Question: I am trying to develop some tools as I am new to WPF. I have a combobox which has 2 items.
the xaml code is as below
'''
<Window x:Class="New_generator2.Window1"
xmlns="http://schemas.microsoft.com/winfx/2006/xaml/presentation"
xmlns:x="http://schemas.microsoft.com/winfx/2006/xaml"
Title="Window1" Height="500" Width="500">
<Grid>
<ComboBox Height="21" Margin="36,15,22,0" Name="comboBox1" VerticalAlignment="Top" AllowDrop="True" Text="" SelectionChanged="comboBox1_SelectionChanged">
<ComboBoxItem Tag="1" IsSelected="True" Name="ComboBox_Rule_Parameter">Rule_Parameter</ComboBoxItem>
<ComboBoxItem Tag="2" Name="ComboBox_Rule_Instance">Rule_Instance</ComboBoxItem>
</ComboBox>
<TextBox Height="25" HorizontalAlignment="Right" Margin="0,71,14,0" Name="Field_Code_textbox" VerticalAlignment="Top" Width="220" Visibility="Hidden" />
<TextBlock Height="25" HorizontalAlignment="Left" Margin="14,73,0,0" Name="Field_Code" VerticalAlignment="Top" Width="220" TextBlock.FontSize="20" Background="BurlyWood" TextAlignment="Center" Text="Data_Field_Code" Visibility="Hidden"/>
<TextBox Height="84" Margin="35,0,23,12" Name="Script" VerticalAlignment="Bottom" Width="420" Visibility="Hidden"/>
<Button Height="25" Margin="120,0,123,106" Name="Generate" VerticalAlignment="Bottom" TextBlock.FontSize="18" Background="BlanchedAlmond" TextBlock.TextAlignment="Justify" Click="button1_Click" Visibility="Hidden">Dispaly</Button>
</Grid>
</Window>
'''
And C# code is as below
'''
public partial class Window1 : Window
{
public Window1()
{
InitializeComponent();
Field_Code = new TextBlock();
}
private void comboBox1_SelectionChanged(object sender, SelectionChangedEventArgs e)
{
if (comboBox1.SelectedIndex == 0)
{
Field_Code.Visibility = Visibility.Visible;
}
if (comboBox1.SelectedIndex == 1)
{
Field_Code.Visibility = Visibility.Hidden;
}
}
private void button1_Click(object sender, RoutedEventArgs e)
{
Script.Text = Field_Code_textbox.Text;
}
}
'''
When I run this, I am getting a Null Exception i.e Object reference not set to an instance of an object. I have attached the screenshot of the null exception.

please help me in solving this issue.
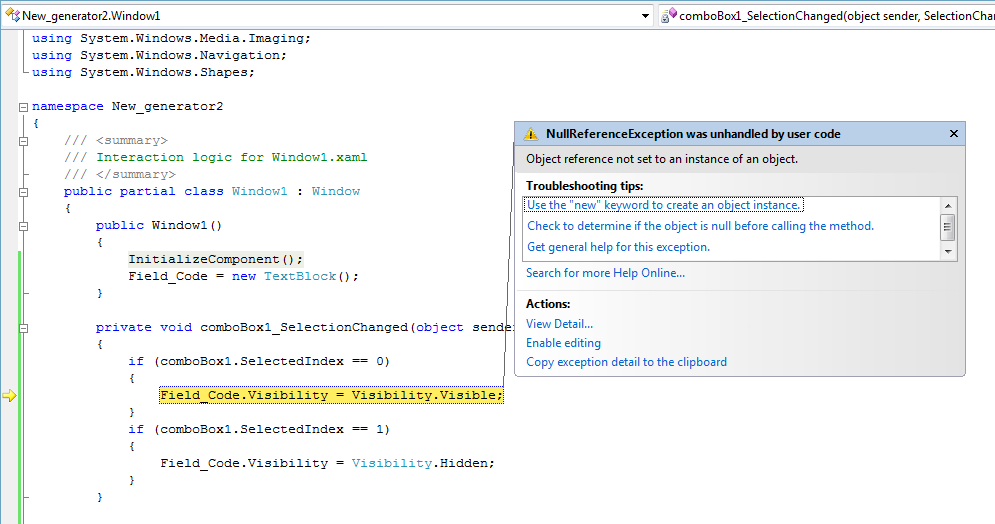
Answer: Move your initialisation of Field_Code to BEFORE InitialiseComponent() in the constructor.